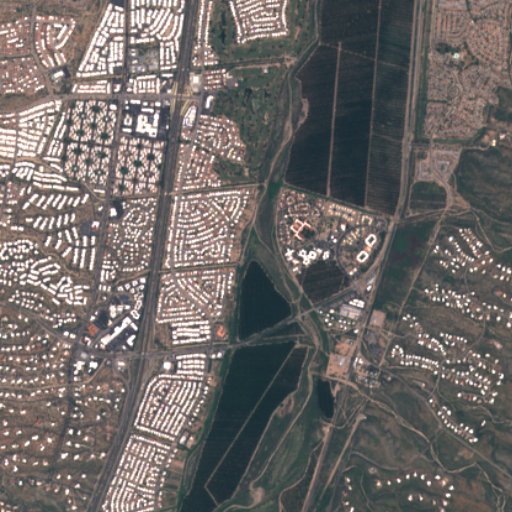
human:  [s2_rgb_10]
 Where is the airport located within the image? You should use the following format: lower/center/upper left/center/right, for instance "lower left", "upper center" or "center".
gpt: The airport is located in the lower right of the image.
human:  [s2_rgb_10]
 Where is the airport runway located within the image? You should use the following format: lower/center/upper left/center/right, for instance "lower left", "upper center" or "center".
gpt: The airport runway is located in the lower right of the image.
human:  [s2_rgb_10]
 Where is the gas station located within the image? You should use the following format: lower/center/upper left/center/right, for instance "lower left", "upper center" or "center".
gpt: The gas station is located in the upper left of the image.
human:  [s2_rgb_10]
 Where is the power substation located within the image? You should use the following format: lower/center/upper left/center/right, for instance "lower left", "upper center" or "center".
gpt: The power substation is located in the center right of the image.
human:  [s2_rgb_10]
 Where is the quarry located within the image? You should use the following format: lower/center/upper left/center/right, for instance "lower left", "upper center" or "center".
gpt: There is no quarry in the image.